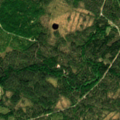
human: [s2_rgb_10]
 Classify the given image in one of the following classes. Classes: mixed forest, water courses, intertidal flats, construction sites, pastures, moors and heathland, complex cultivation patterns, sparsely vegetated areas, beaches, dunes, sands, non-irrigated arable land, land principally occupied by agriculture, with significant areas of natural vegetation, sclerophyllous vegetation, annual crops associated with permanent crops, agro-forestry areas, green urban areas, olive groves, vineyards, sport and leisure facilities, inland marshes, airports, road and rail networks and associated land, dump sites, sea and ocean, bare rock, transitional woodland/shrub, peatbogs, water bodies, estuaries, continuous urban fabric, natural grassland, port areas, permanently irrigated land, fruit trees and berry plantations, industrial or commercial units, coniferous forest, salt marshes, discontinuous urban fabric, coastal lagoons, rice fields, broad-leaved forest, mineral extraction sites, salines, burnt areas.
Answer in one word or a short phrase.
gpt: coniferous forest, mixed forest, transitional woodland/shrub